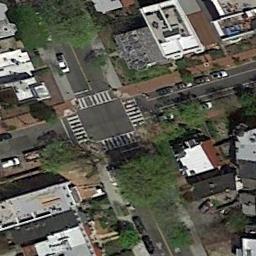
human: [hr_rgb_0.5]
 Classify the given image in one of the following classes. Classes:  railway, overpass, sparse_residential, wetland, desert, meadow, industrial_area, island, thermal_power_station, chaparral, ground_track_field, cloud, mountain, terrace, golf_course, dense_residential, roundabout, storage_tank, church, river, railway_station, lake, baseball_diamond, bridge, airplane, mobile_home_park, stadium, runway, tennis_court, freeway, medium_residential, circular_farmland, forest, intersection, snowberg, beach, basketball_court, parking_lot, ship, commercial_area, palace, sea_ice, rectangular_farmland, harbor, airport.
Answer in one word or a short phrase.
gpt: intersection